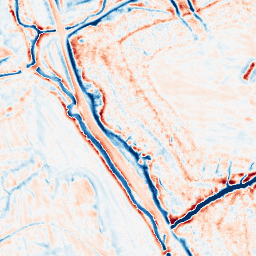
Category: edge_preserving
Decomposition family: bilateral
Decomposition parameters: d: 15
sigma_color: 100
sigma_space: 25
Upsampling method: regularized
Upsampling parameters: scale: 4
lambda_reg: 0.01
Upsampling scale: 4